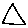
Label: triangle